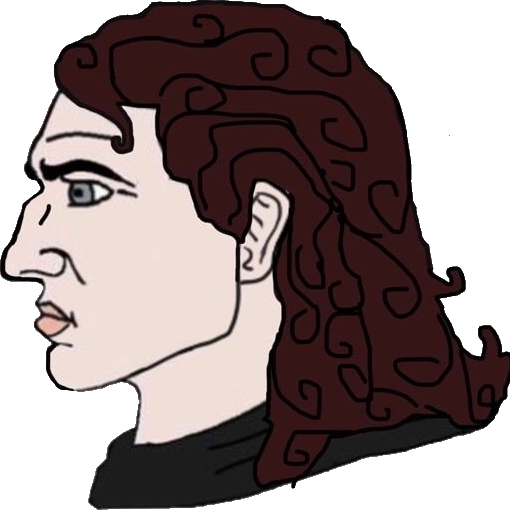
Label: 4_Yes_Chad